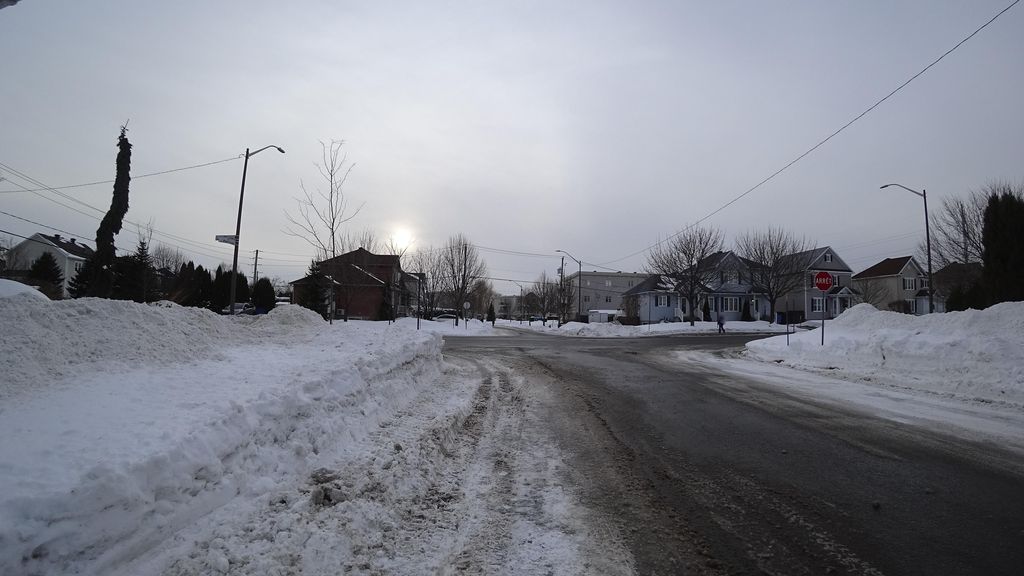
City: quebec_city